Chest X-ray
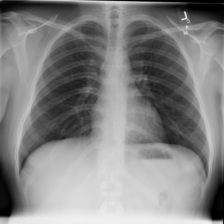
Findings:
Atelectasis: negative
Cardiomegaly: negative
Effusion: negative
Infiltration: negative
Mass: negative
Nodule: negative
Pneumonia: negative
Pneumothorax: negative
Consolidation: negative
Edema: negative
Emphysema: negative
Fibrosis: negative
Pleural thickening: negative
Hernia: negative